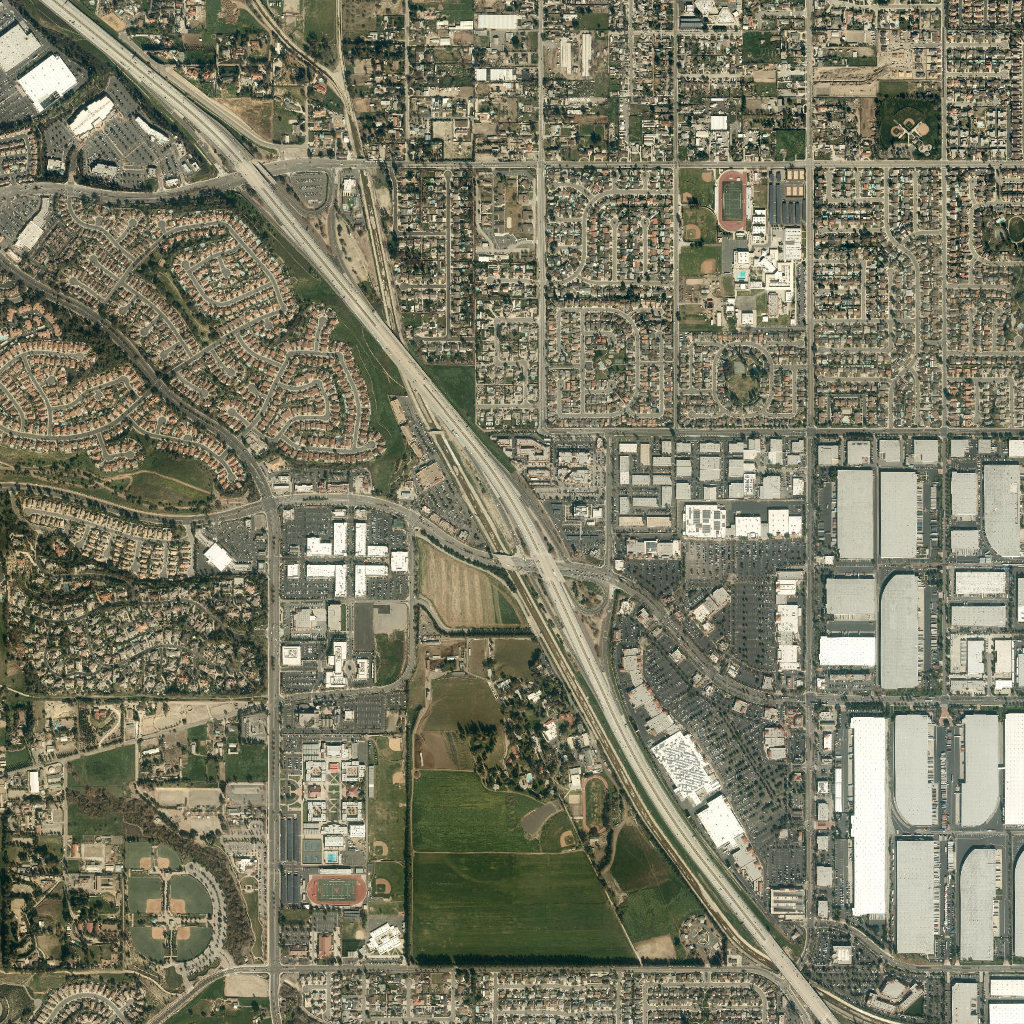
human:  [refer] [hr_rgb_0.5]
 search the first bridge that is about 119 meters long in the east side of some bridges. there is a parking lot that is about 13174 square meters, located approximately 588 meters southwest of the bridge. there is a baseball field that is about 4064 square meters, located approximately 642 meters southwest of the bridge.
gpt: <box>[[51, 53, 55, 57, 0]]</box>

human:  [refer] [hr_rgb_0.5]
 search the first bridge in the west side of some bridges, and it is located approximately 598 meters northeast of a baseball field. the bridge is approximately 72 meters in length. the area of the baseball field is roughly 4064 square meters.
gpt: <box>[[48, 53, 50, 56, 0]]</box>